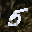
Label: 5